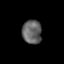
Tissue: prostate
Cell type: Fibroblasts
Senescence score: 0.6896
Nuclear area (px): 450
Mean DAPI intensity: 100.173